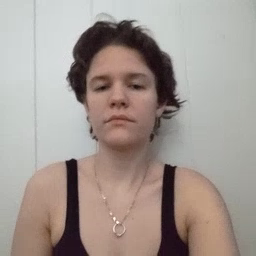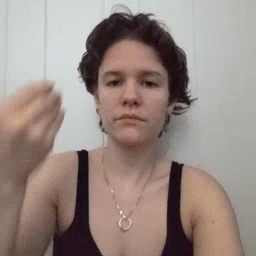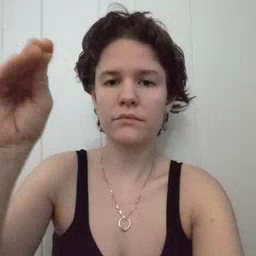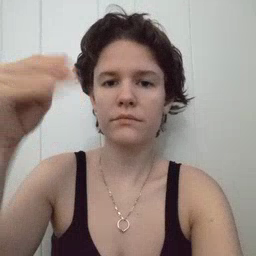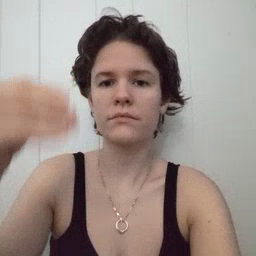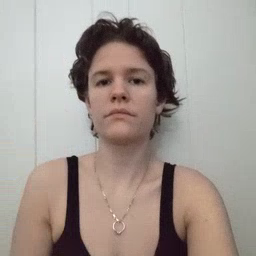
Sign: store